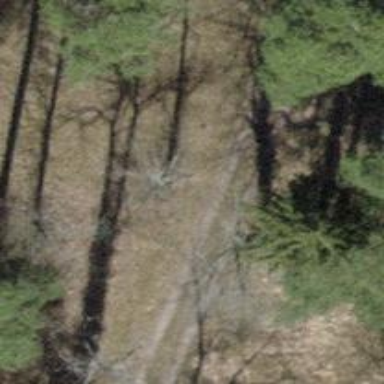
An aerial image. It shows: Track with compacted grade3 surface.